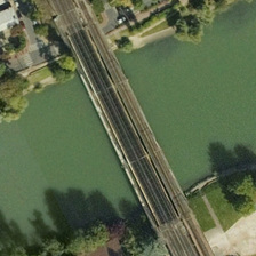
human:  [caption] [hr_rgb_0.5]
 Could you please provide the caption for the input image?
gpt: the wide bridge contains highway road and a railway road spans the wide river .

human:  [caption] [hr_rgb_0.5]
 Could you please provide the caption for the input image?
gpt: the bridge traverses the green river with trees on the river bank .

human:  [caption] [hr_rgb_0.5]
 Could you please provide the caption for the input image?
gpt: The river banks decorated with trees, grass and houses are connected by a bridge.

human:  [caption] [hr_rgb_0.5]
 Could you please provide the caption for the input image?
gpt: The river banks decorated with trees, grass and houses are connected by bridges.

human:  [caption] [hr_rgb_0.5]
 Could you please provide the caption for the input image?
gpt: several buildings and some green trees are in two sides of a river with a bridge .